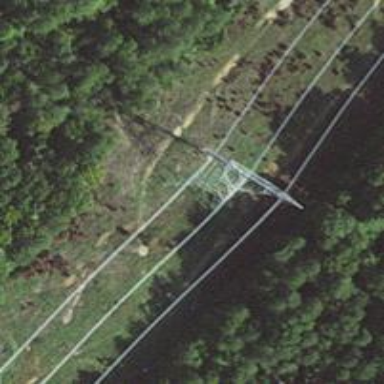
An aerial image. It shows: Power tower.